Question: I am using open flow library in my project.When I scroll the image it does get in center.
Can anybody tell me which method to modify in open flow files to do it correct or some another approach.
Attached the screen shot describing what the exactly problem is:-It is shifting towards left(not in center).

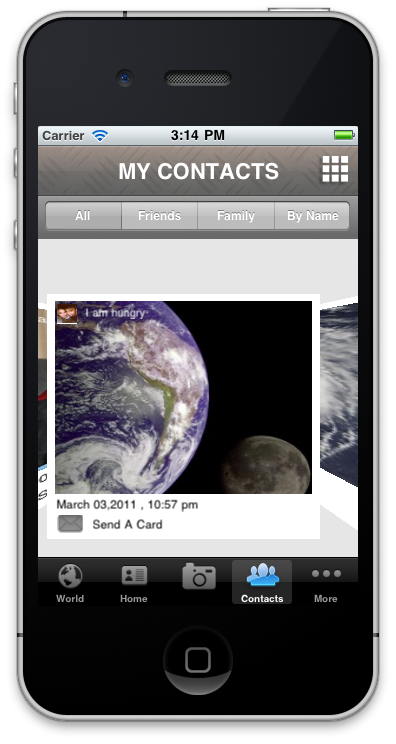
Answer: It looks like the coverflow view is not sized correctly, it should be 320px wide and have a left position of 0.0